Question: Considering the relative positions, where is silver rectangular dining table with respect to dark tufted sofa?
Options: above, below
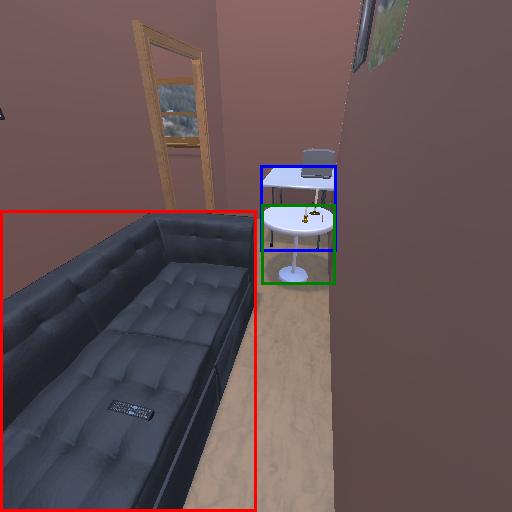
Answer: above